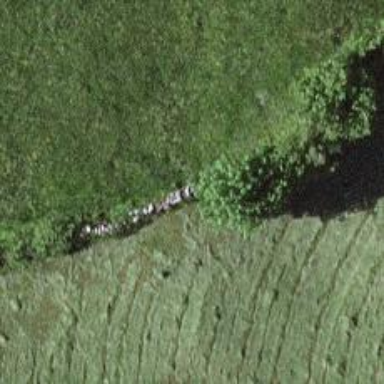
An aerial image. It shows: Wall made of dry stone.